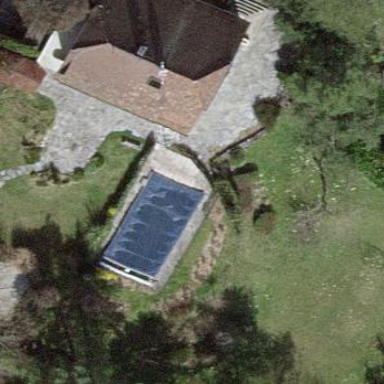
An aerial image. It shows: Garden enclosed by fence.